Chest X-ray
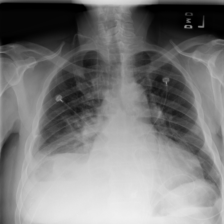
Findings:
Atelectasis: negative
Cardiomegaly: negative
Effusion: positive
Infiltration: negative
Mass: negative
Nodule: negative
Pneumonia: negative
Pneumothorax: negative
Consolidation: negative
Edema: negative
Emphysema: negative
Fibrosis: negative
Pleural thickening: negative
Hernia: negative